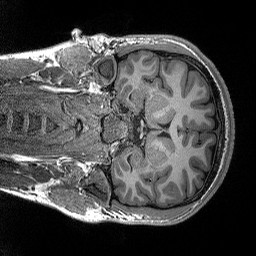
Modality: T1w
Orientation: coronal
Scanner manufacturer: siemens
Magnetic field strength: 3 T
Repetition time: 2.3 s
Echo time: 0.00298 s